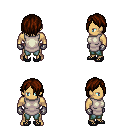
a pixel art fantasy rpg character, male body template, human, tanned skin, white tunic, teal pants, brown bangs hairstyle, metal gloves, ghillies, four views (front, back, left, right), 2x2 character sprite sheet, small pixel art, hard edges, no anti-aliasing